Question: Can anyone tell me where I am going wrong with this formula.
I have a spreadsheet with multiple date formulas in it, however, if i change just one cell, all the dates on the sheet change, even if they do not reference the cell that i have actually changed.
'''
=IF(C17<>"",IF(D17="",NOW(),D17),"")
'''
I have ticked the iterative box as required, and changed maximum to 1000 as it was advised.
As you can see on the screen shot, I have one cell to the left that is stuck at 1900. this one has the same formula, and doesn't actually change when other cells do (i have no idea why, it's the same formula!), however i can't get this one to show today's date.

Any explanation will be appreciated! But please in simple terms, i'm really not that great with excel.
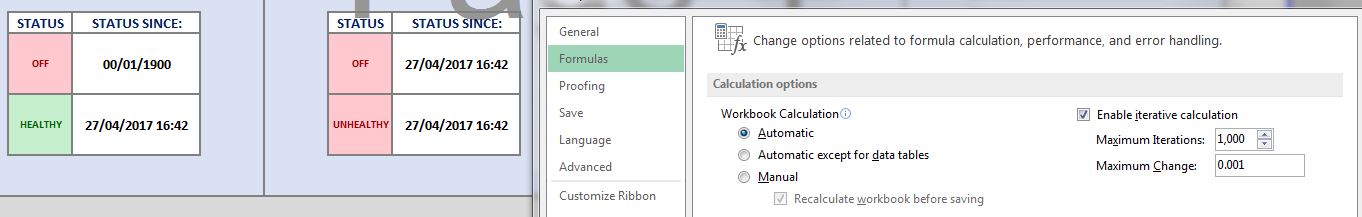
Answer: The cell 'D17' is actually '0', but when the same is printed through the formula that you have, it displays as '0' instead of spaces.
The cell seems to formatted as a date and thats the reason why the value shows as '1/0/1900'. You have to alter the formula to prevent this.
'=IF(C17<>"",IF(D17="",NOW(),IF(D17=0,"",D17)),"")'